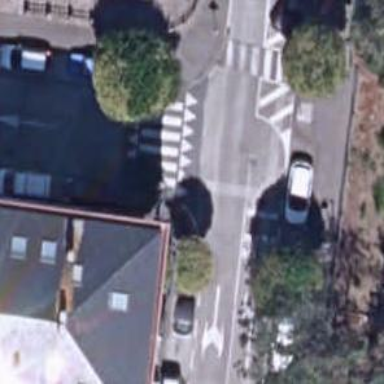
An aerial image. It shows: Marked road crossing with traffic calming table.